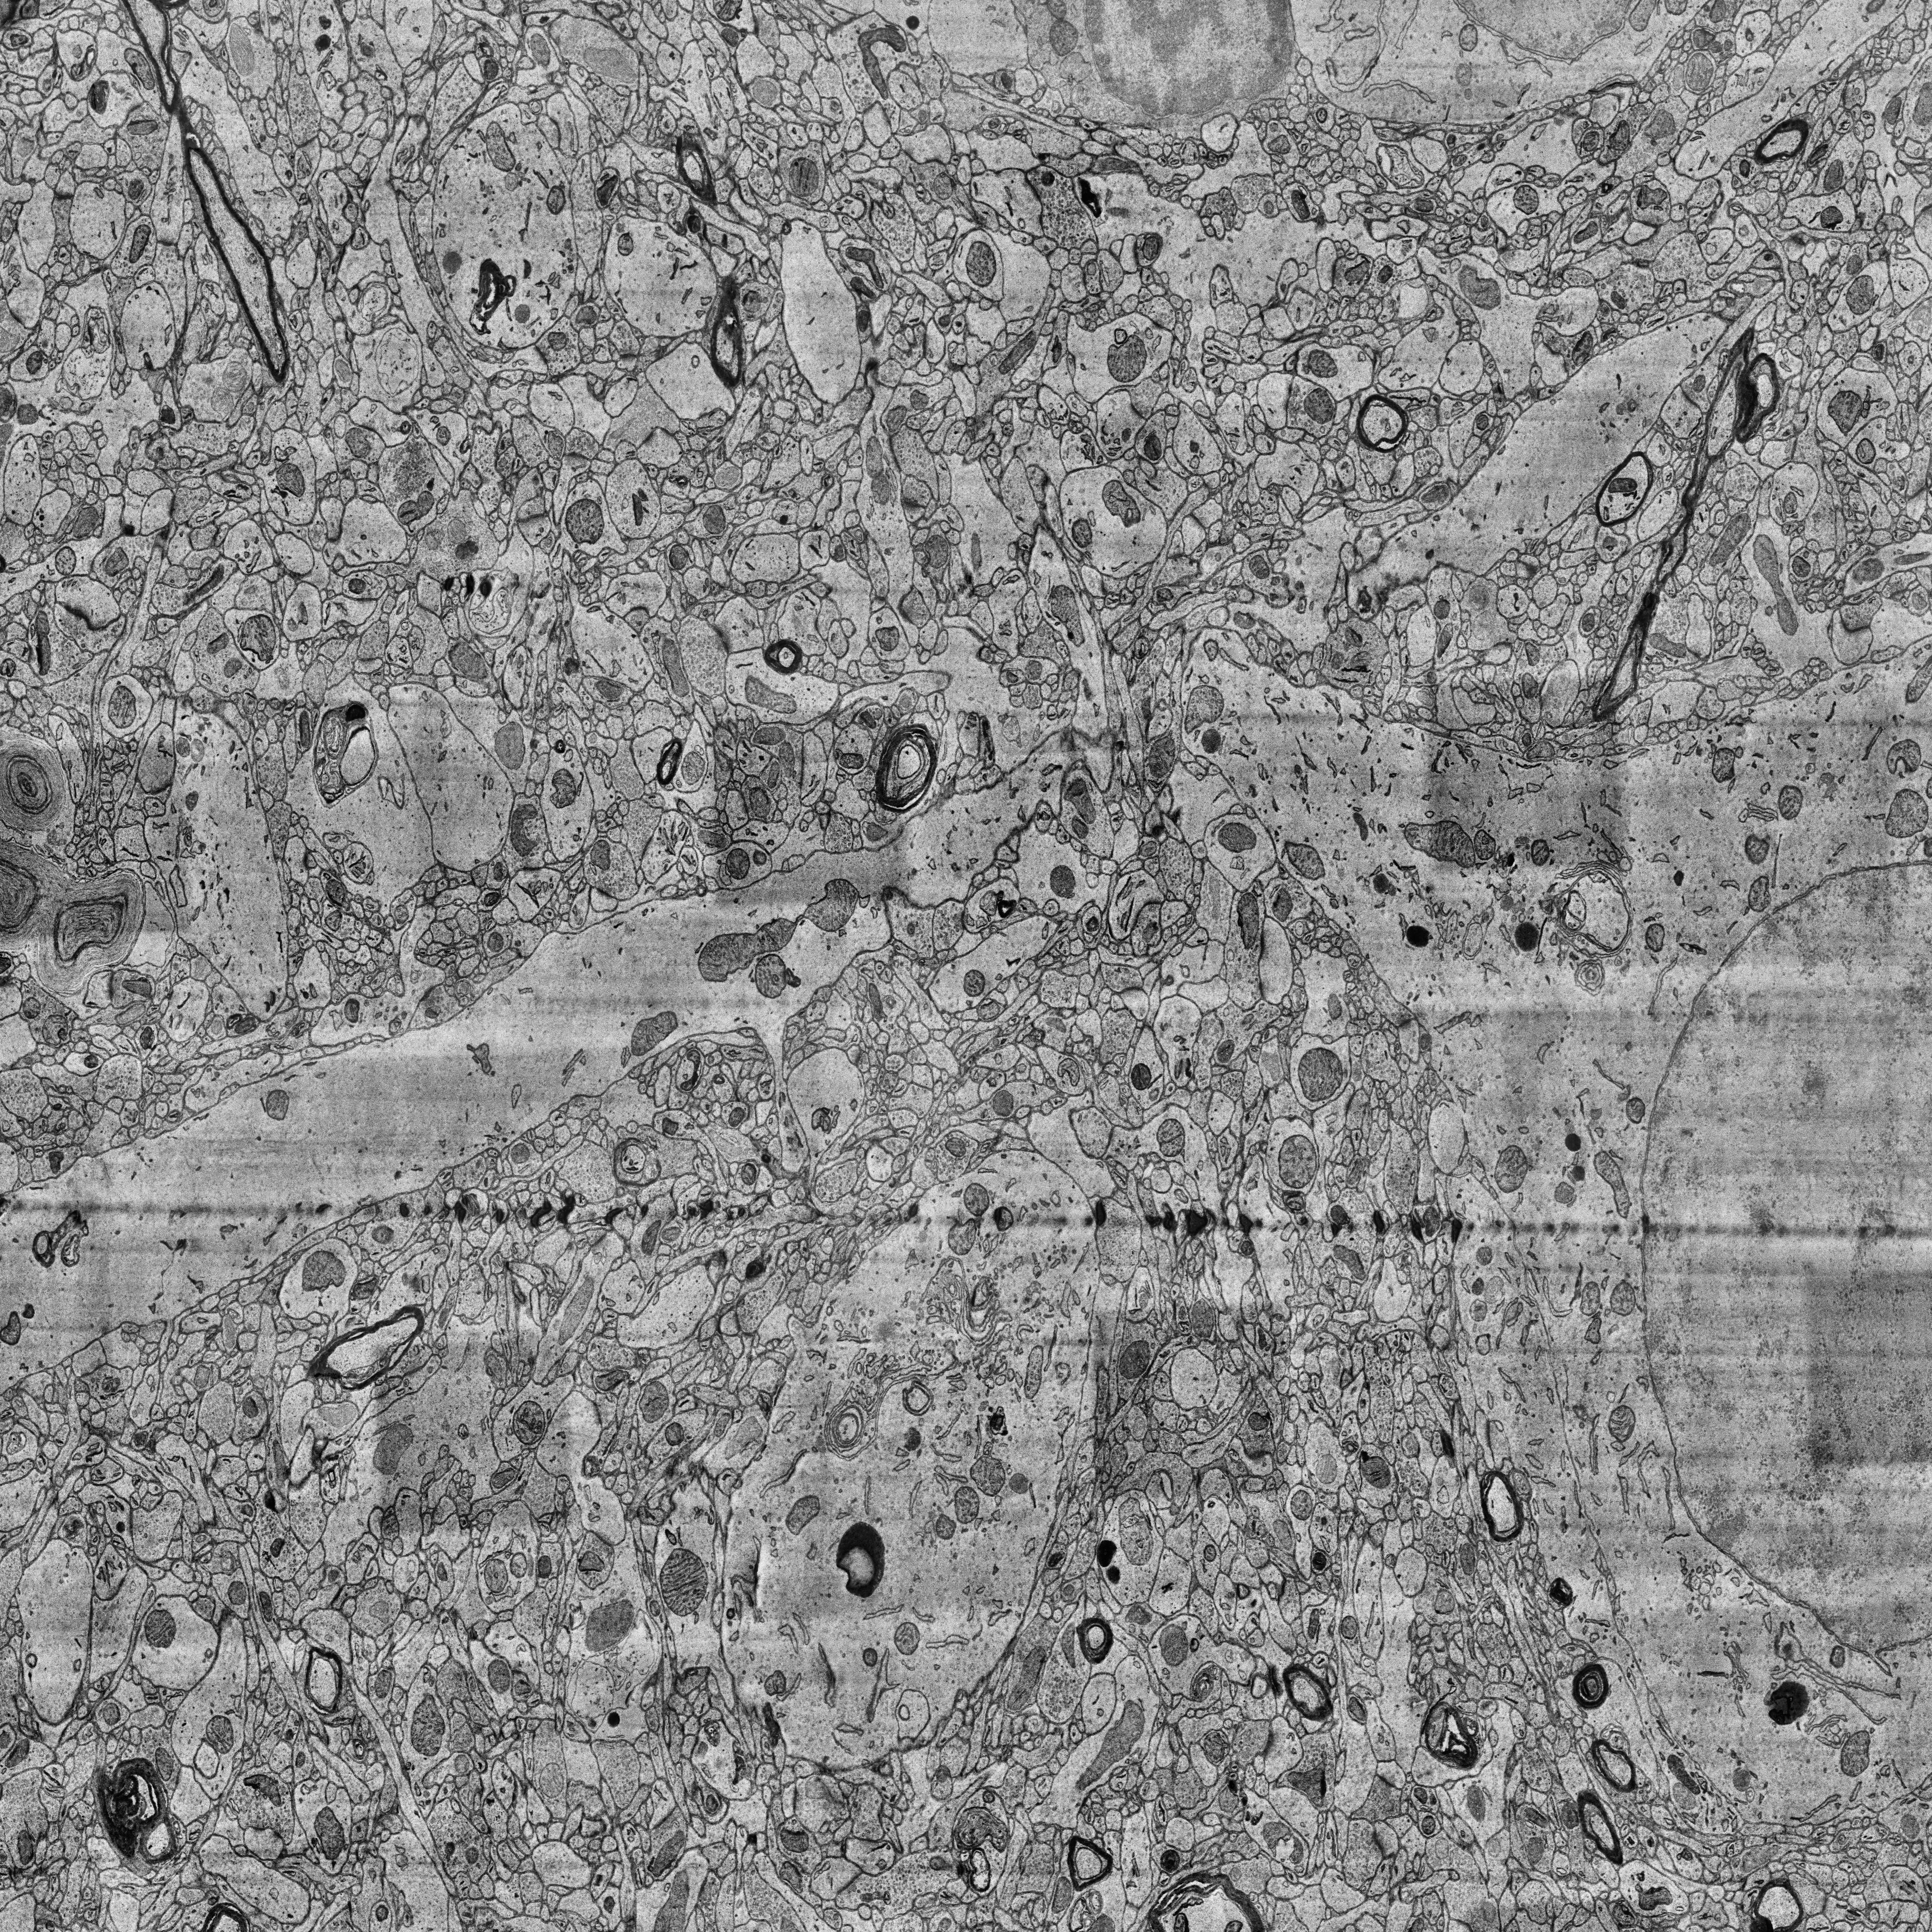
Electron microscopy slice of human cortex tissue
Slice depth (z): 294
Mitochondria instances in slice: 418